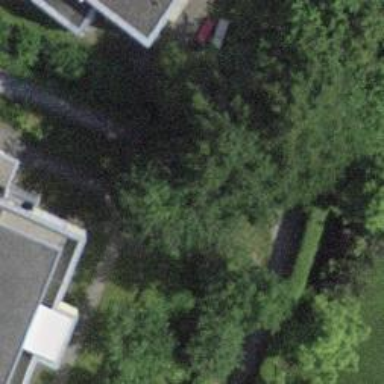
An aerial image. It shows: Path leading to bridge.